Brain MRI, t1w sequence, axial 2D slice.
Patient: age 32, sex F, weight 95 kg, height 1.95 m
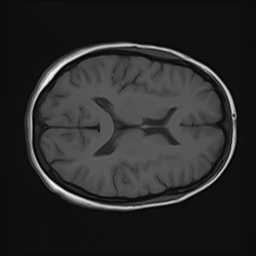